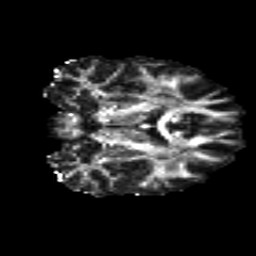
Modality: FA
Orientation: coronal
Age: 22
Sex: male
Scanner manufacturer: siemens
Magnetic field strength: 3 T
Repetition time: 8.8 s
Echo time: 0.085 s